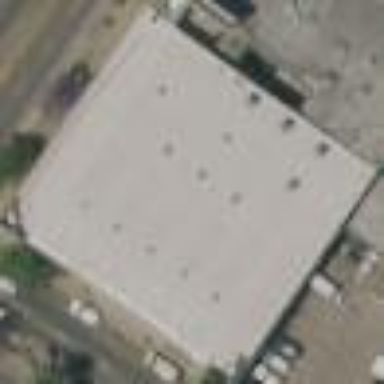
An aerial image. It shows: Industrial building.